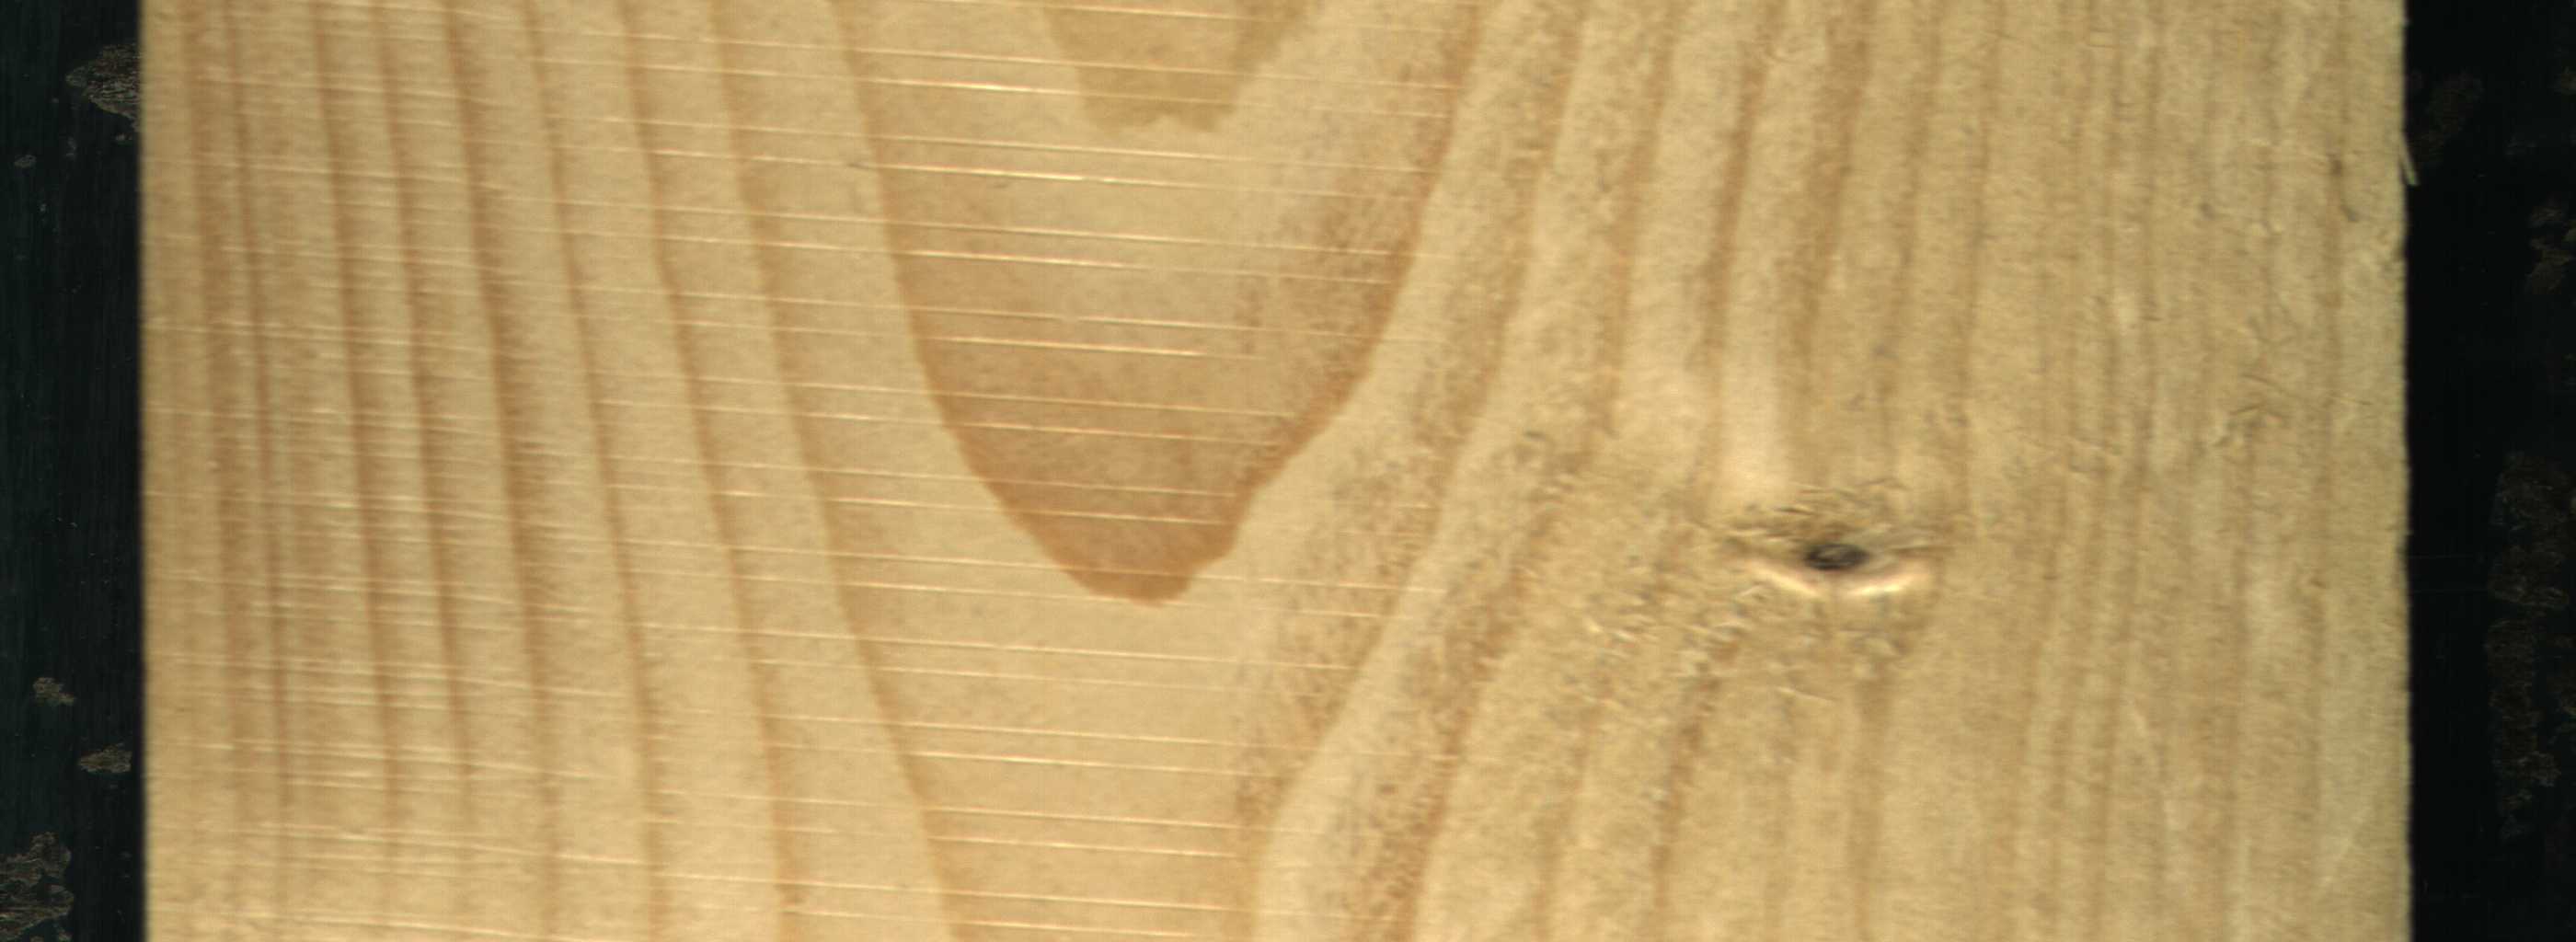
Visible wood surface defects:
Live_Knot